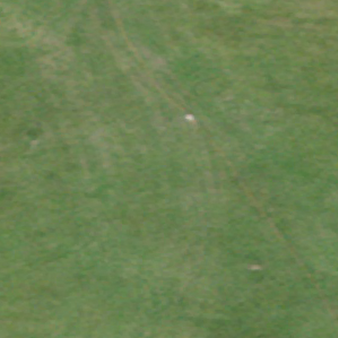
Label: other